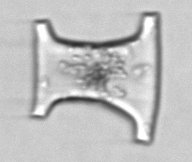
Label: Eucampia